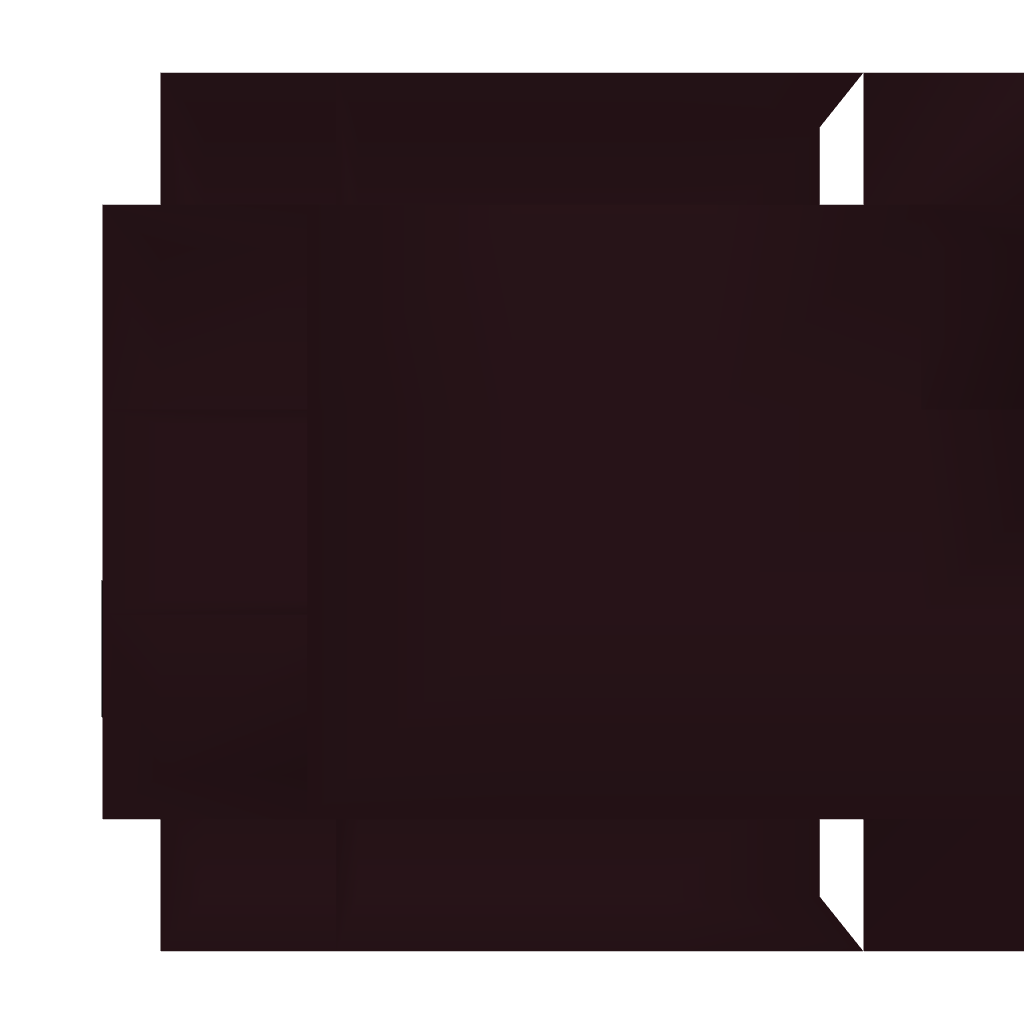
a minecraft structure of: Tie Advanced Version 1